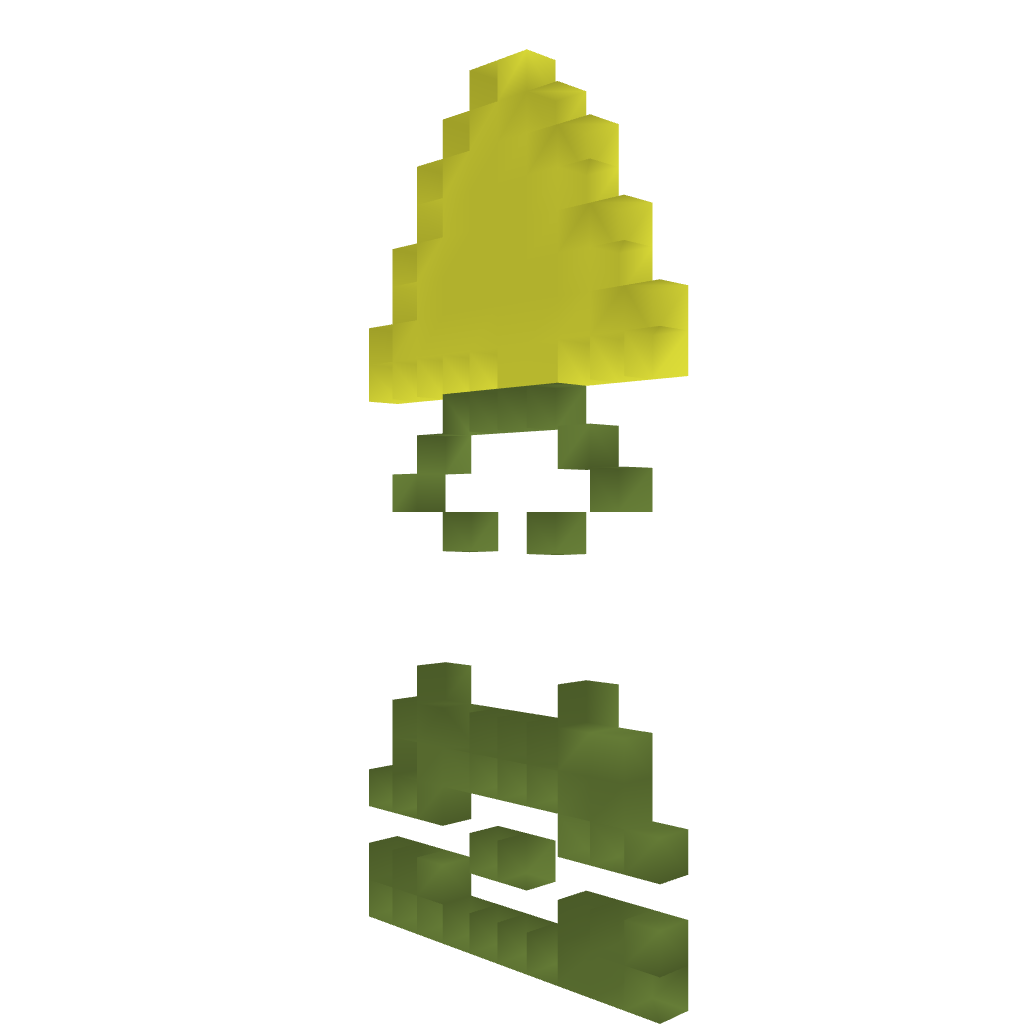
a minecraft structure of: Link Holding the Triforce NES bad low quality